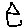
Label: house